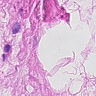
Metastatic tissue present: no